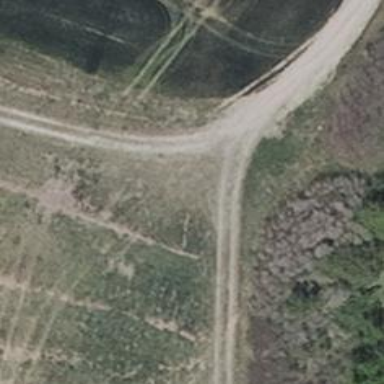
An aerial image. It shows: Dirt track road with grade 4 tracktype.